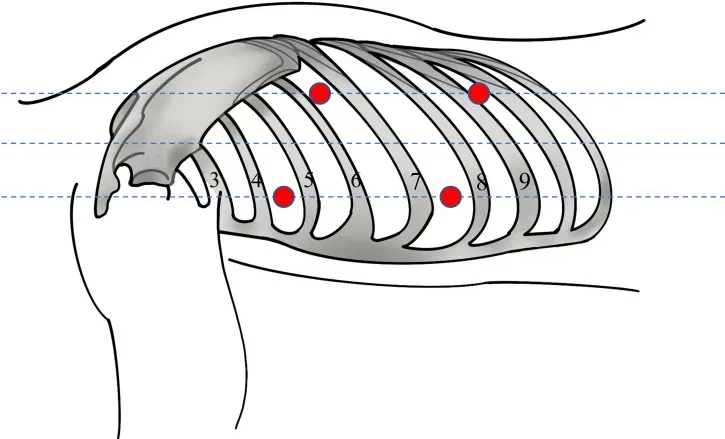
Sites of the four trocars (red circles). The patient assumed a right lateral semi-prone position for the procedure. The main operating port located in the left 4th intercostal mid-axillary line, the observation port in the left 7th intercostal mid-axillary line and the auxiliary operating ports in the 6th intercostal interval in the subscapular angle line and the 9th intercostal interval in the subscapular angle line. ML, midaxillary line; PAL, Posterior Axillary Line; SAL, Subscapular Angle Line.
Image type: radiology (x_ray)